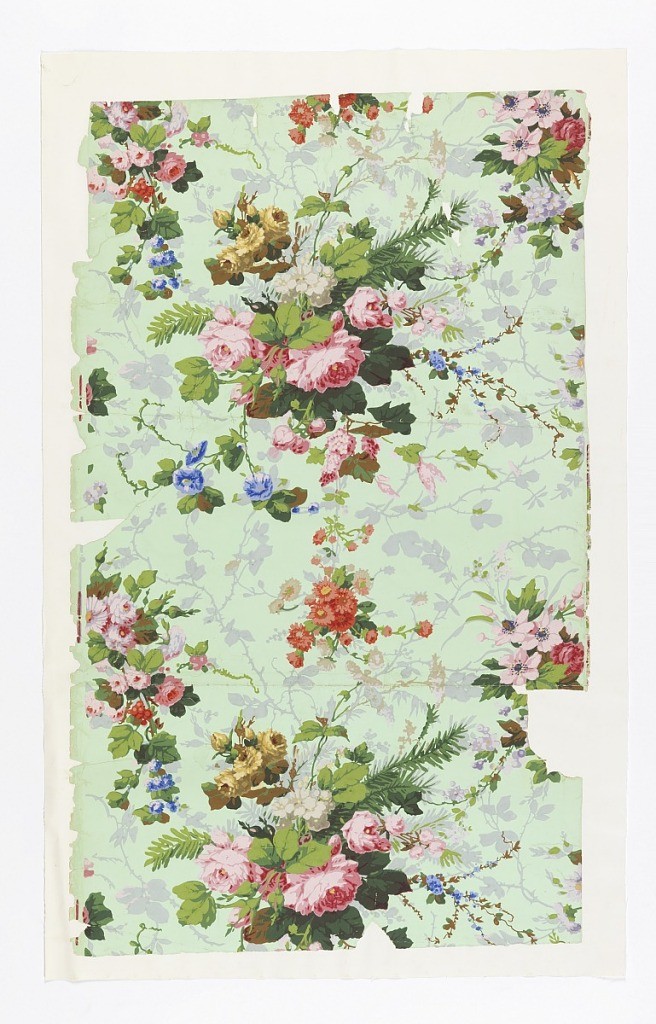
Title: Sidewall
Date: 1855–60
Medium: Block printed on satin ground
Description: The central motif is a bouquet of roses surrounded by smaller bouquets of cosmos, roses and asters. In brilliant colors on a light green, polished or satin ground strewn with gray foliage.